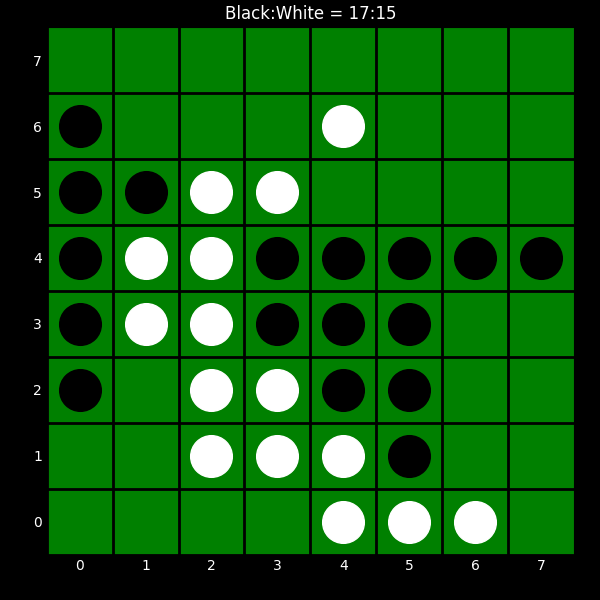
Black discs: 17
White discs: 15